Current action and preconditions to check: trajectory_clear

Your task: For each precondition in the list above, predict whether it will hold at this action.

Consider the current scene as observed from the mobile robot's camera, and analyze the predicted future states of all dynamic agents (e.g., people, animals, vehicles, or any moving entities) within the NEXT SECOND.

IMPORTANT: Only answer "very likely" if you are absolutely certain—based on strong, clear evidence—that a dynamic agent will violate the precondition in the predicted future state. Do NOT answer "very likely" for unlikely, ambiguous, or low-probability risks.

Ask yourself for each precondition: Is there a high probability, with clear and convincing evidence, that the predicted future states of any dynamic agent will interfere with the predicted future state of the currently executing action within the NEXT SECOND, causing that precondition to fail?

Assess the risk level based on these predictions. Use "likely" or "very likely" if motions create a clear risk of interference.

Use "neutral" or "improbable" if agents are nearby but their predicted paths are clearly diverging or non-conflicting.

Failure Risk Categories: "very improbable", "improbable", "neutral", "likely", "very likely"

Answer Format: Output ONLY the probability_of_failure value from these categories: "very improbable", "improbable", "neutral", "likely", "very likely"

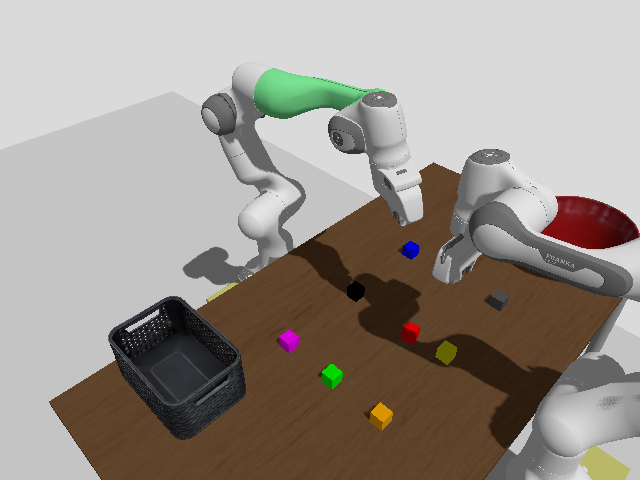

Answer: neutral